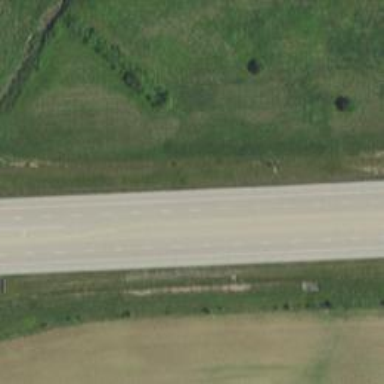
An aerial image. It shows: Primary highway designated as expressway.